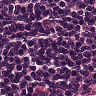
Metastatic tissue present: no